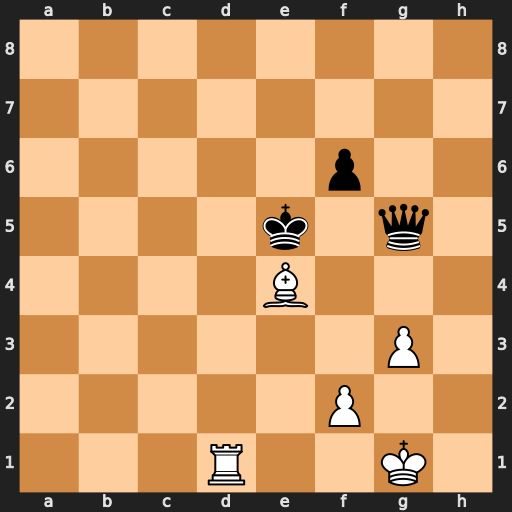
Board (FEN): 8/8/5p2/4k1q1/4B3/6P1/5P2/3R2K1
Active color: w
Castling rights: -
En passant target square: -
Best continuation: f4+ Qxf4 gxf4+